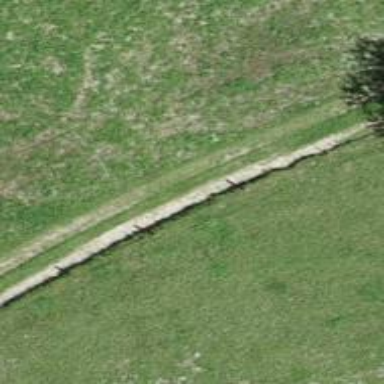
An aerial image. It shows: Grass track with grade 5 tracktype.